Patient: sex F, age 76
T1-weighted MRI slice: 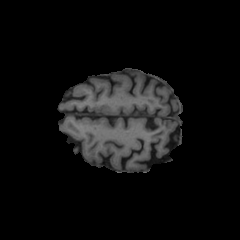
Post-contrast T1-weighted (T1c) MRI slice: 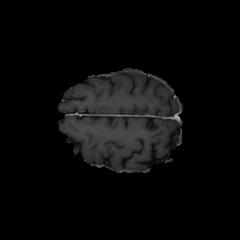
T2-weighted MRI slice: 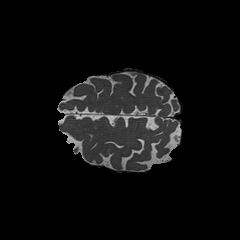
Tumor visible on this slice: no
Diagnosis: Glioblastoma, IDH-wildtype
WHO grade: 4